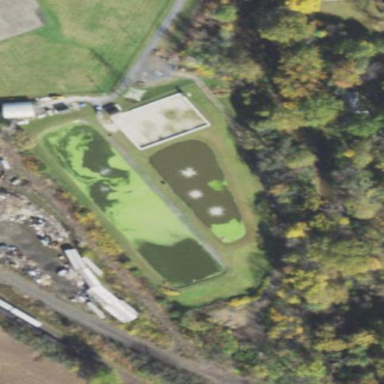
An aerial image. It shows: Wastewater plant.